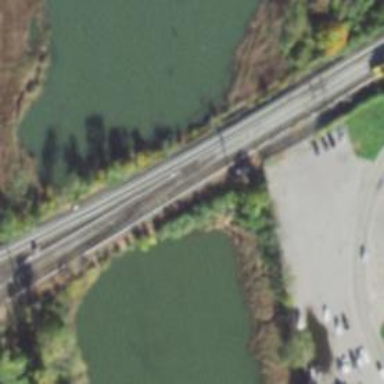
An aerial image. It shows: Rail siding with electrified railway tracks.